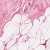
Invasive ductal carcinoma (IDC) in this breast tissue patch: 0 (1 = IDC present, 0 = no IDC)